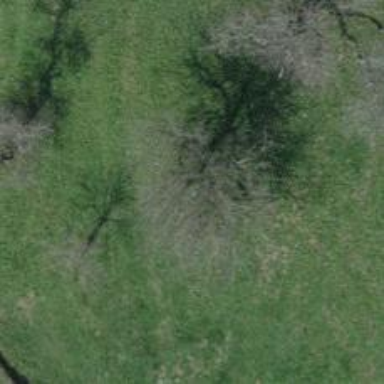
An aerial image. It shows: Beautiful tree in nature.